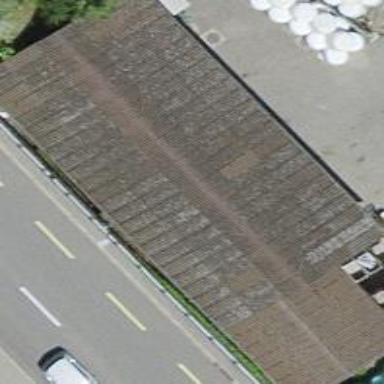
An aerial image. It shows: Garage building.